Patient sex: M
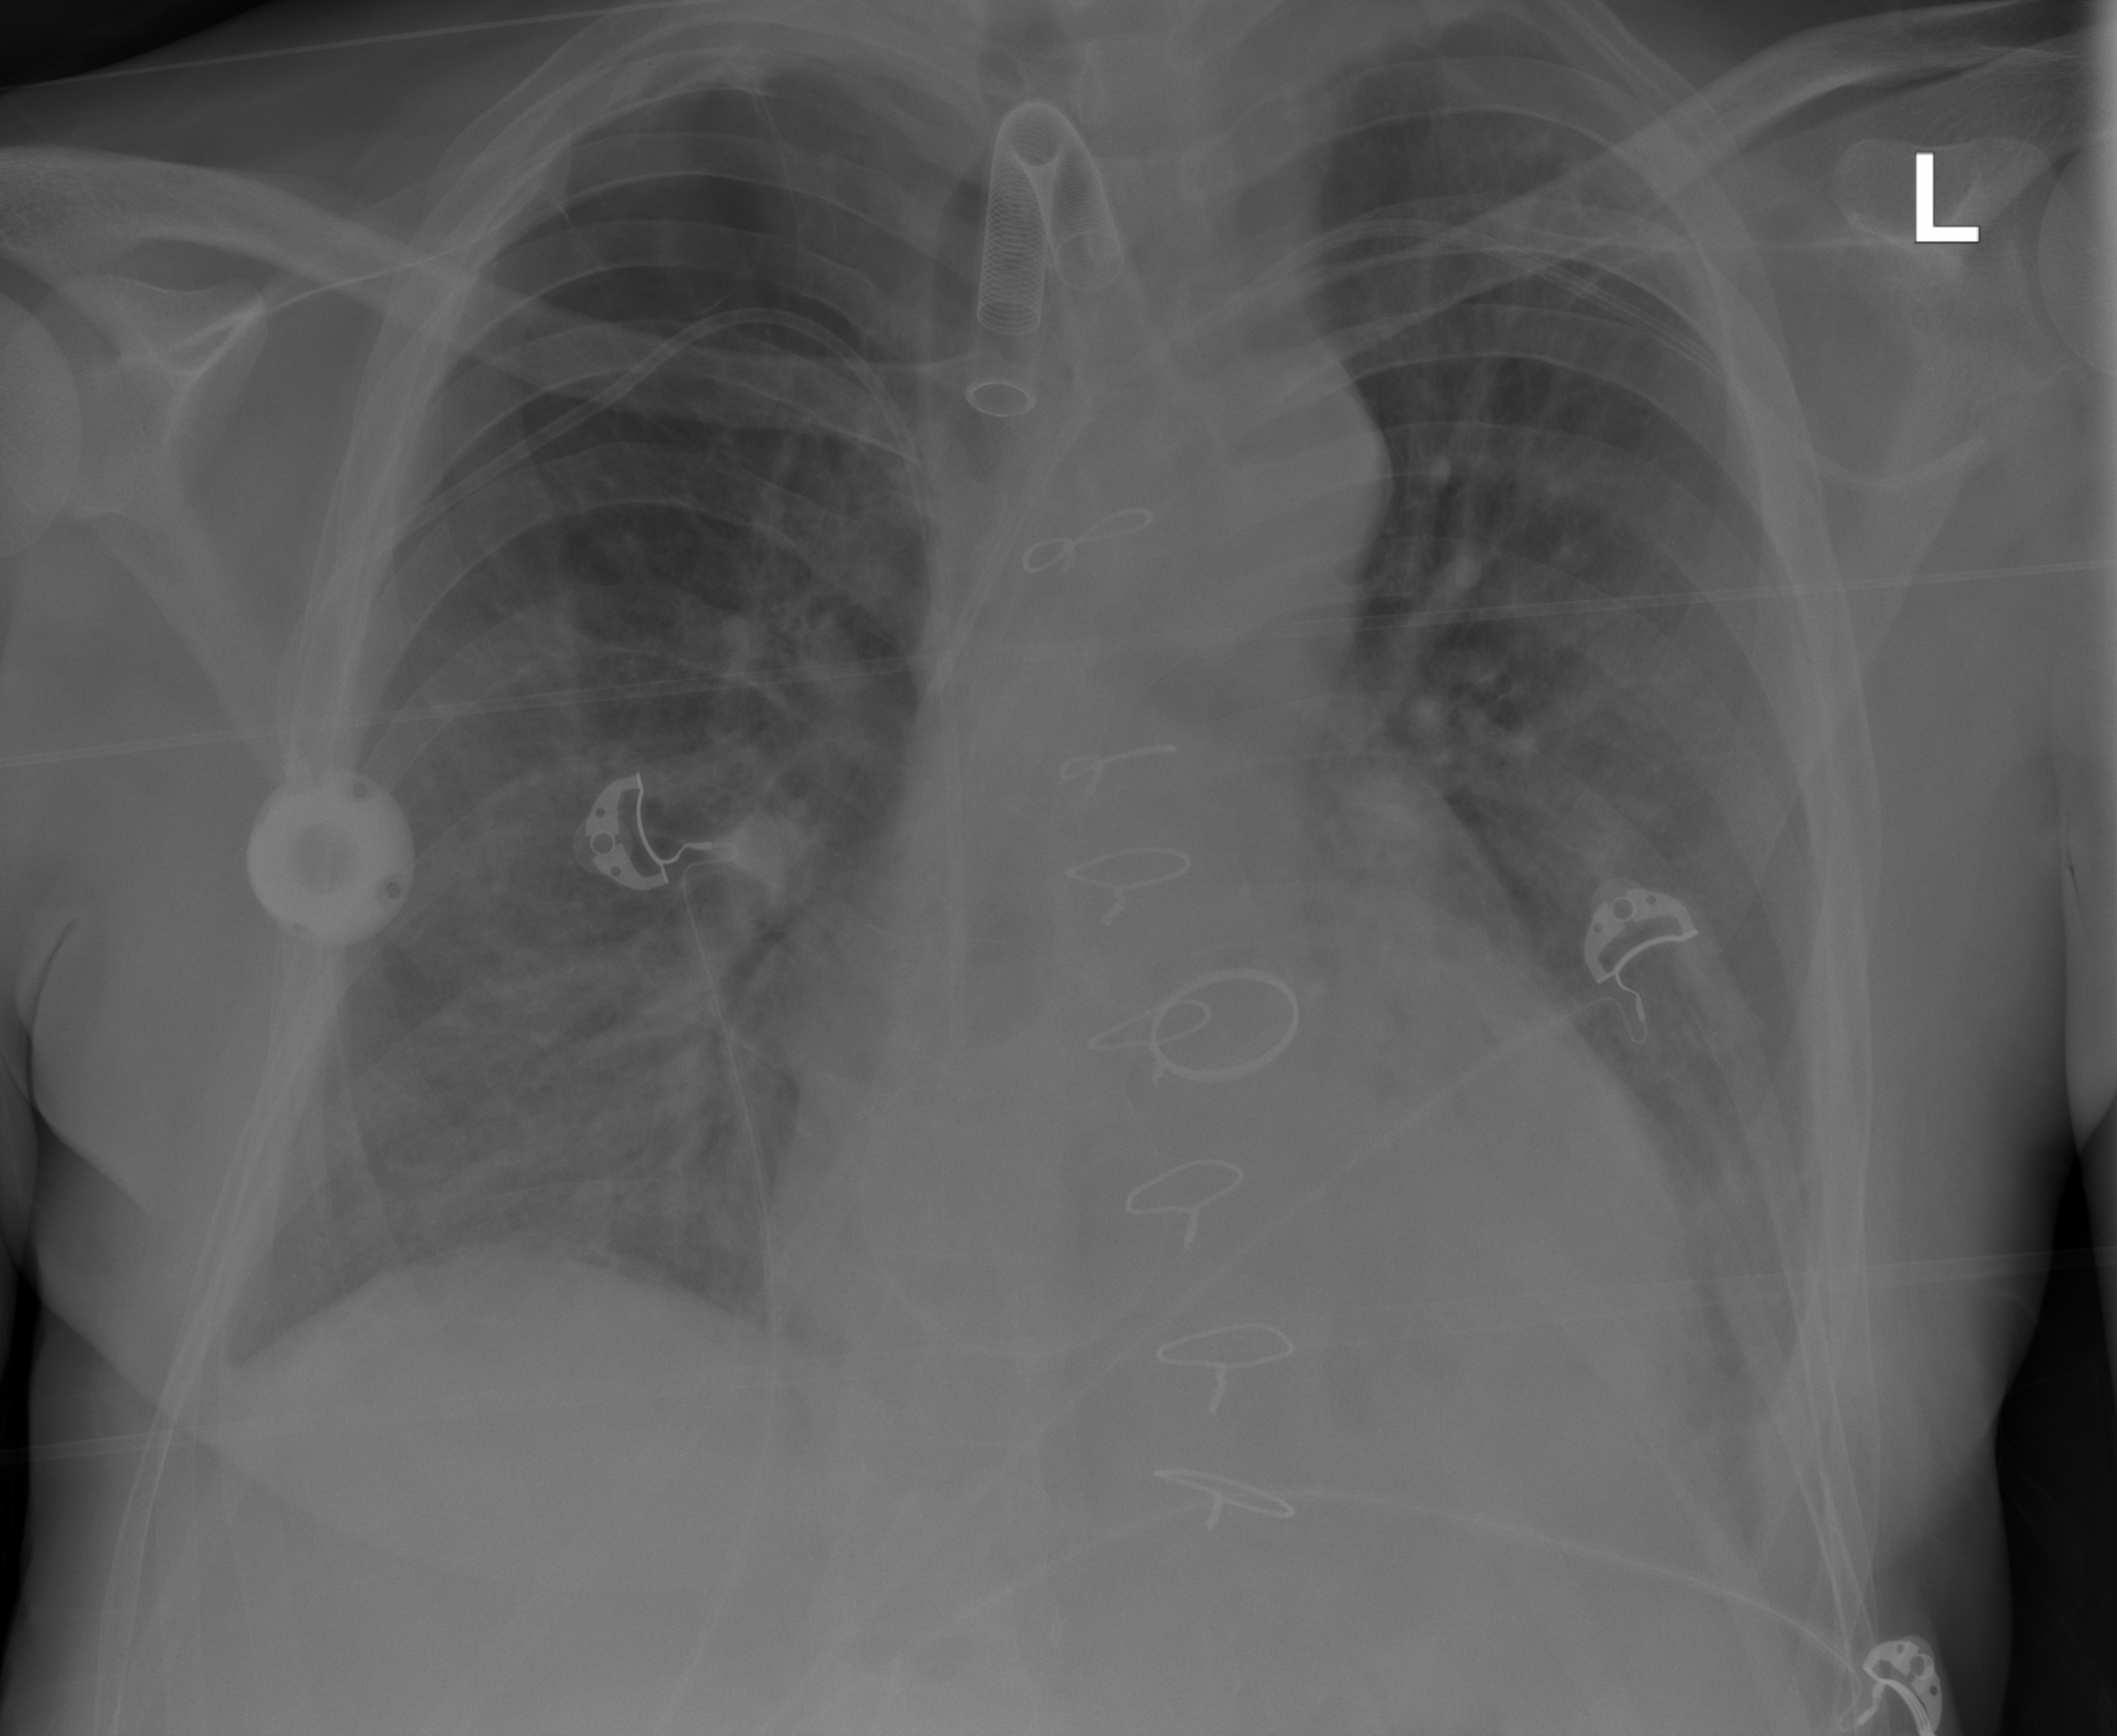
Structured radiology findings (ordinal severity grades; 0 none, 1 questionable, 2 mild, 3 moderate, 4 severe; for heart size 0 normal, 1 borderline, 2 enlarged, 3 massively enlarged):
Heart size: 2
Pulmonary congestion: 2
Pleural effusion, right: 2
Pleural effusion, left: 2
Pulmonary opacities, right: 2
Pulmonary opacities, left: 2
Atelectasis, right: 2
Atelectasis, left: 2